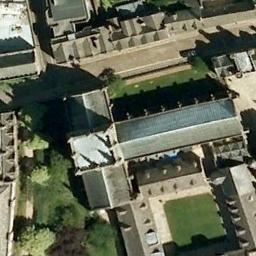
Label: church